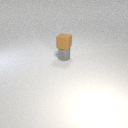
small gray metal cylinder below small brown rubber cube